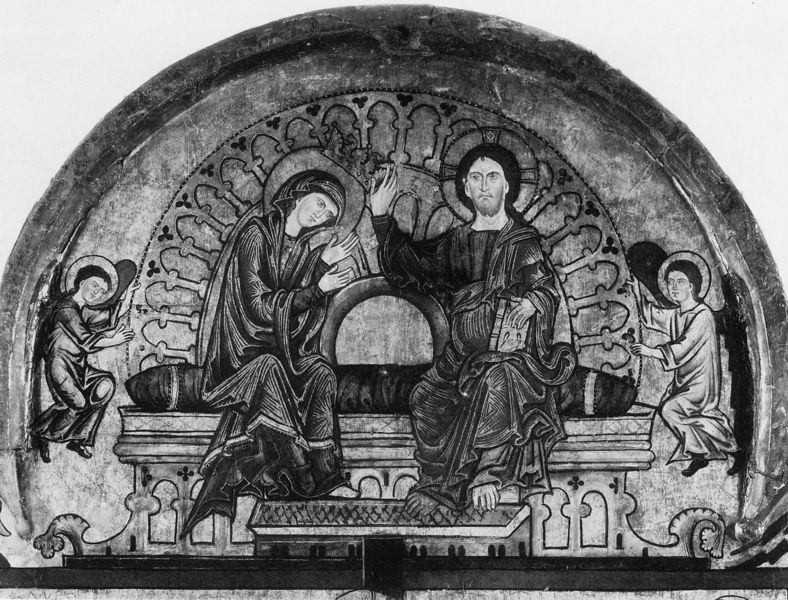
Titel: Quedlinburger Retabel
Institution: Quedlinburg
Schlagwörter: flügel, fuß, hand, himmel, mann, sitzen, frau, schwarz, säulen, weiss, haus, malerei, gesichter, gesicht, stein, hände, kirche, gewand, gewänder, kreis, rund, engel, füße, seitlich, bogen, bank, rundbogen, kissen, thron, ornamente, buch, gebet, altar, halbkreis, heiligenschein, christus, jesus, christlich, segen, heilige, maria, sitzkissen, gruss, heiligenscheine, borgen, freske